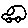
Label: car